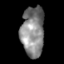
Tissue: skin
Cell type: Epithelial cells
Senescence score: 0.2403
Nuclear area (px): 1130
Mean DAPI intensity: 133.899